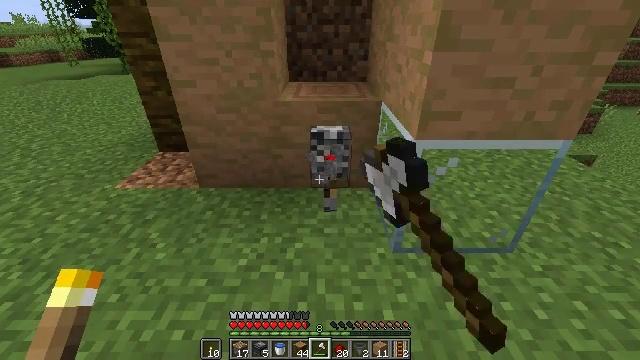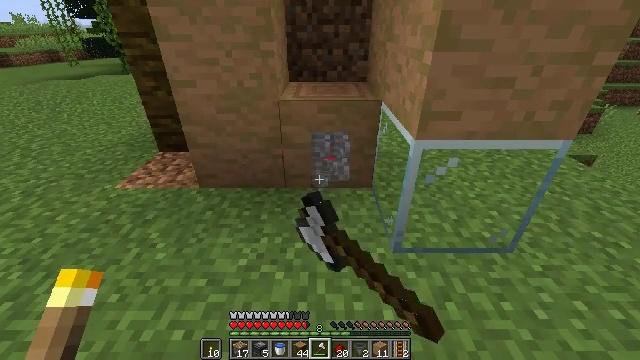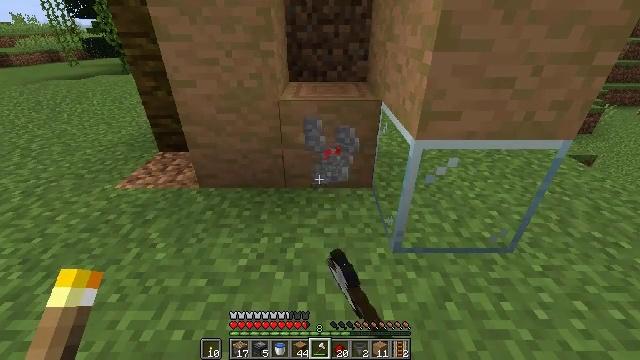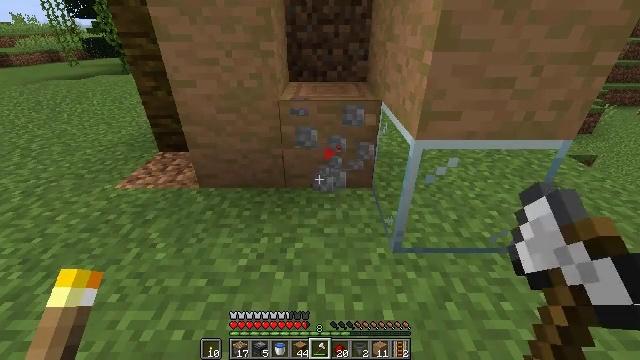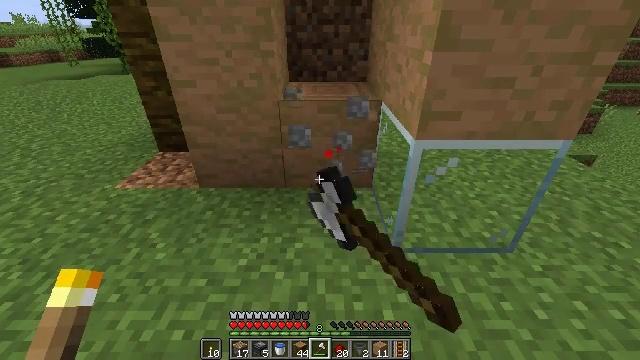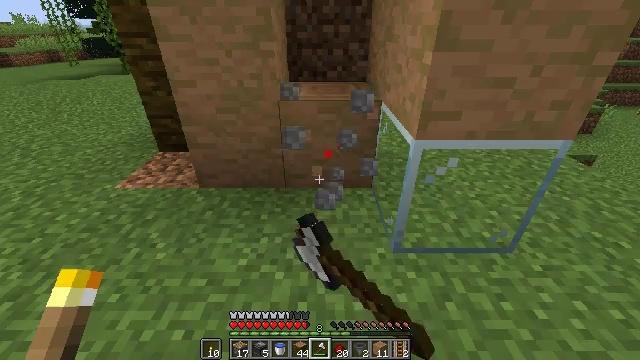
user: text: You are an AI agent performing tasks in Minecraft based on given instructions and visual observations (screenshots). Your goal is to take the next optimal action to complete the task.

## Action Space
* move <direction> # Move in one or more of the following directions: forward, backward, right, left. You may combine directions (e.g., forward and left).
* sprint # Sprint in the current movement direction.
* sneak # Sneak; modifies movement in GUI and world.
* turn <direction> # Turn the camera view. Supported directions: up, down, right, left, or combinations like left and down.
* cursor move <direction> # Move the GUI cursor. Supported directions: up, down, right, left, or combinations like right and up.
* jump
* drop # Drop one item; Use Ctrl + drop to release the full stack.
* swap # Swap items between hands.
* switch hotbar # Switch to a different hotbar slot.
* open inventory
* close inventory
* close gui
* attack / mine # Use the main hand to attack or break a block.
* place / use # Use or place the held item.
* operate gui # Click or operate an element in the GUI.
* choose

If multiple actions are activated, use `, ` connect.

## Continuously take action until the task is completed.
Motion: motion action
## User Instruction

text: Gather the lever into your inventory.
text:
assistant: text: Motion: attack / mine
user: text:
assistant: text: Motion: attack / mine
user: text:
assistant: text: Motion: attack / mine
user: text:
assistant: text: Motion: attack / mine
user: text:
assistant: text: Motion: attack / mine
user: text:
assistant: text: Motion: attack / mine